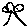
Label: tree